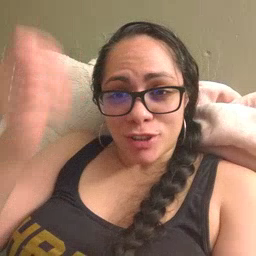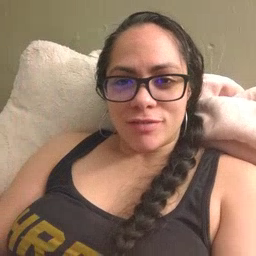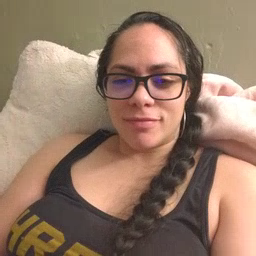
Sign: garbage